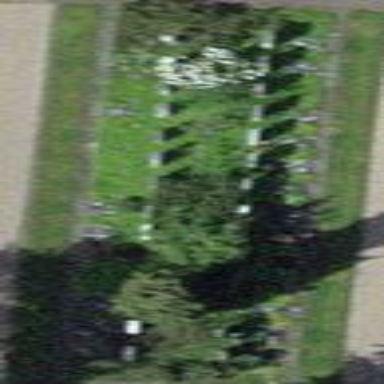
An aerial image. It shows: Grave yard.